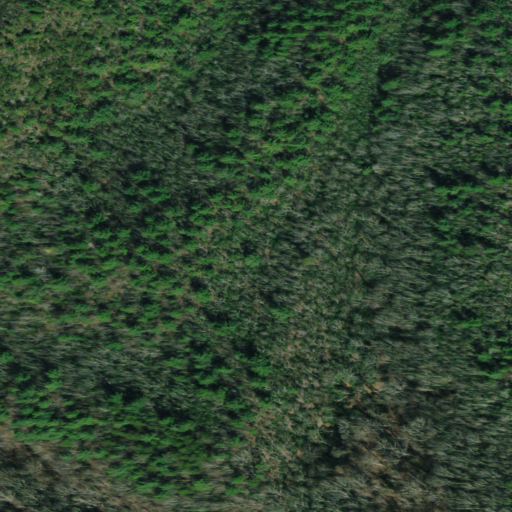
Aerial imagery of ridge(s) in Tennessee named Johnson Rock Ridge containing mixed forest, deciduous forest, and evergreen forest